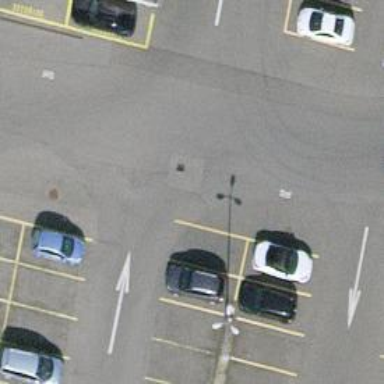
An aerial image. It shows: Parking aisle designated as service road.